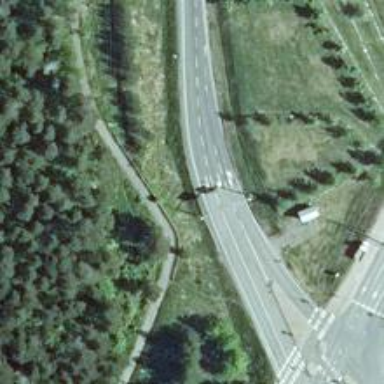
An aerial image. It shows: Trunk link highway.